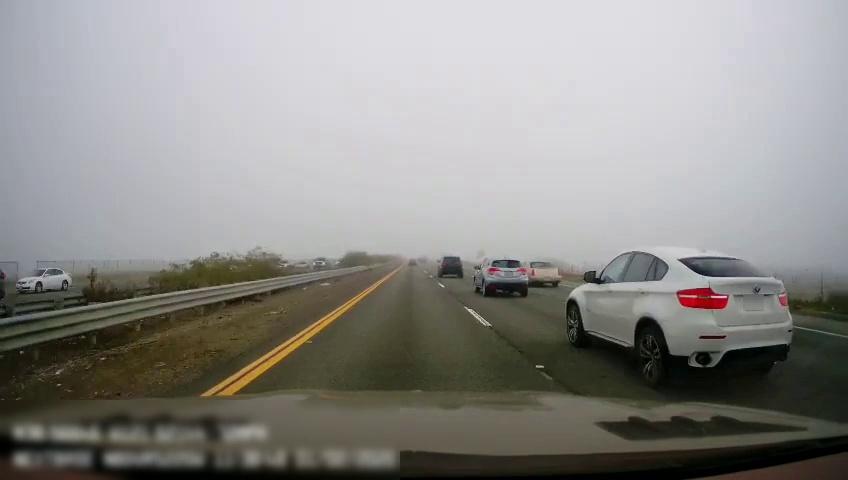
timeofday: Day
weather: Cloudy
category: Drivable Space
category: Drivable Space
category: Vehicles | Car
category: Vehicles | Car
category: Vehicles | Car
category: Vehicles | Car
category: Vehicles | Truck
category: Vehicles | Car
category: Vehicles | SUV
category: Vehicles | SUV
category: Vehicles | SUV
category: Lanes | Current Lane
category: Lanes | Current Lane
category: Lanes | Alternate Lane
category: Lanes | Alternate Lane